Question: SSL is not setup and I have CORs setup on my rails server with the Rake CORS gem. I have this setup for my default headers within my angular app.
'''
delete $httpProvider.defaults.headers.common['X-Requested-With'];
$httpProvider.defaults.headers.post.Accept = 'application/json, text/javascript';
$httpProvider.defaults.headers.post['Content-Type'] = 'application/json; charset=utf-8';
$httpProvider.defaults.headers.post['Access-Control-Max-Age'] = '<PHONE>';
$httpProvider.defaults.headers.common['Access-Control-Max-Age'] = '<PHONE>';
$httpProvider.defaults.headers.common.Accept = 'application/json, text/javascript';
$httpProvider.defaults.useXDomain = true;
'''
I am using Ionic/Cordova to talk to my rails server on heroku. On iOS I can successfully make requests to my rails server but with Android I can not.
I created a brand new blank application and I can successfully make requests on the android device when the server is locally (or under ngrok reverse proxy) but I can not make any requests to my rails server hosted on Heroku.

Do you guys have any ideas?
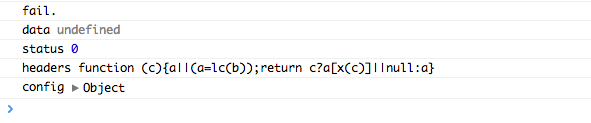
Answer: After busting out wireshark, I was able to figure out the problem. The issue was that I have a CNAME on my DNS pointing to heroku however I mistaken have the "http://" protocol in my CNAME by mistake.
Specifically android webview doesn't follow xhr redirects and halted the request not accepting the response.